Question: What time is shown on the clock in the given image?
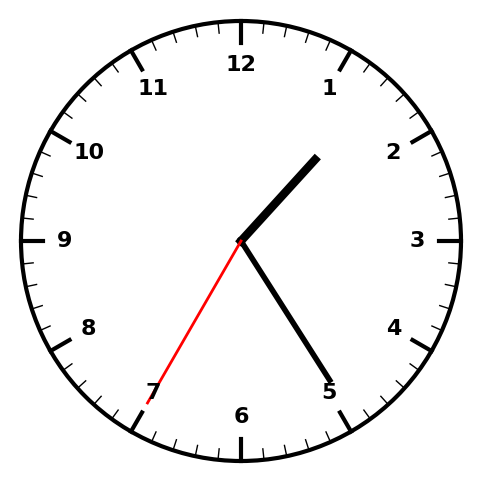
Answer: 01:24:35